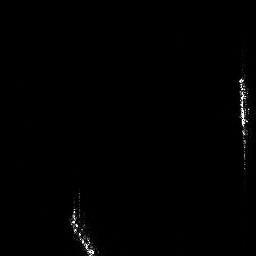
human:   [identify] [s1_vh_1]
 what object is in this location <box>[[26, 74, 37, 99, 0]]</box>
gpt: <ref>1 large ship at the bottom</ref>